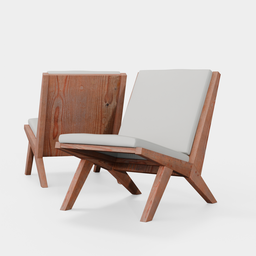
Label: furniture